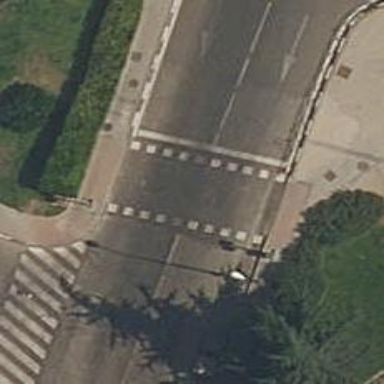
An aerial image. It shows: Zebra crossing on the road.